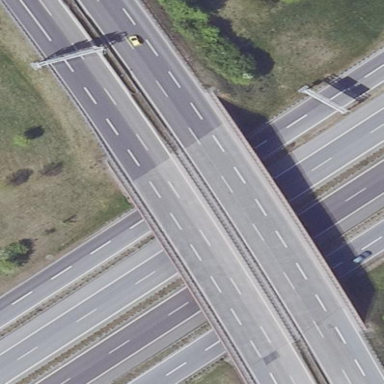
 classified as motorway. The layout of the junction resembles Y-shape."